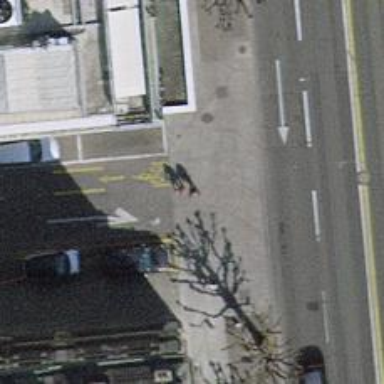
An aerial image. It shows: Concrete footway with unmarked crossing.